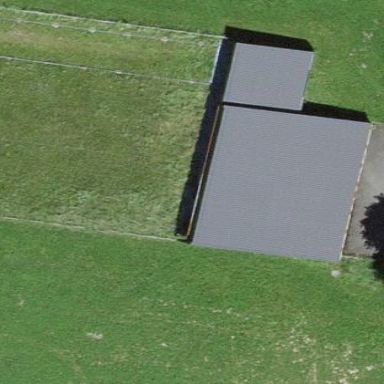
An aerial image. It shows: Building used for shooting sports.